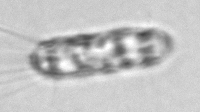
Label: Corethron_hystrix